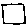
Label: square